Aerial crown-view tile of a tropical tree (Barro Colorado Island, Panama), acquired 20240918:
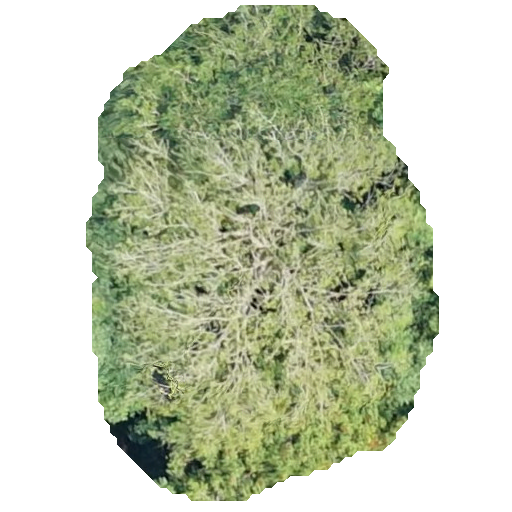
Species: Jupunba macradenia
GBIF accepted scientific name: Jupunba macradenia
Crown area: 214.524 m²